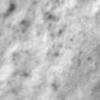
Label: no_change